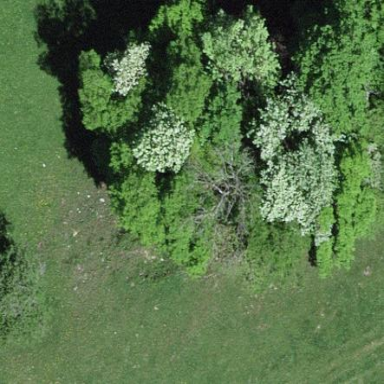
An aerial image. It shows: Forest area.